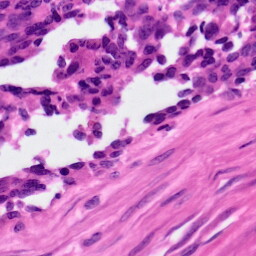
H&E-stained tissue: Ovarian